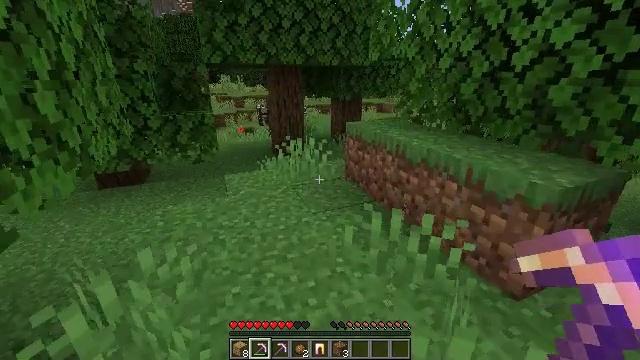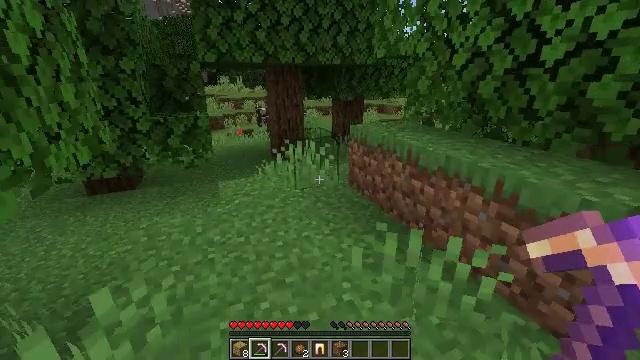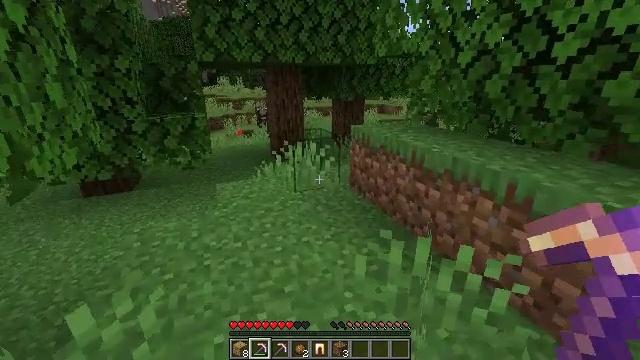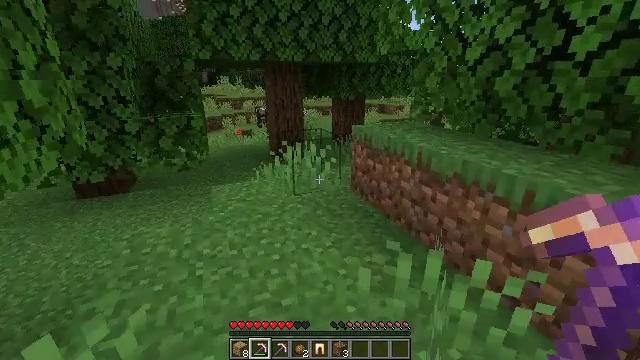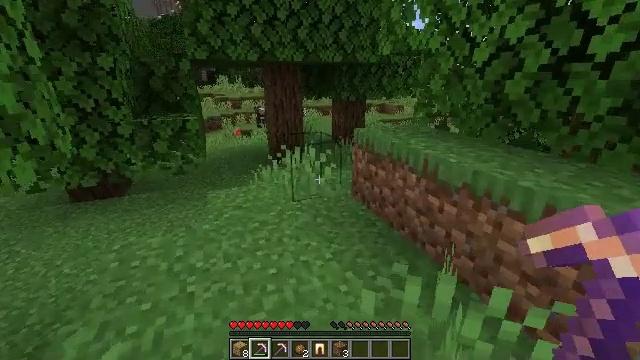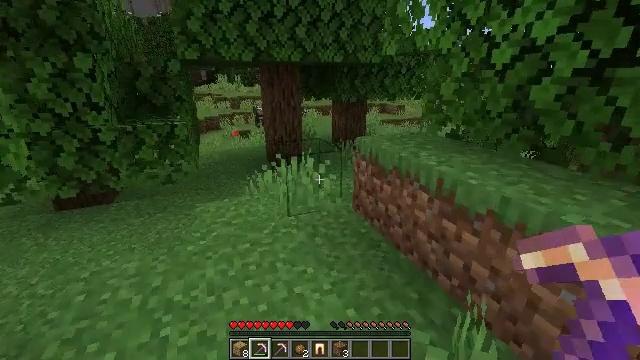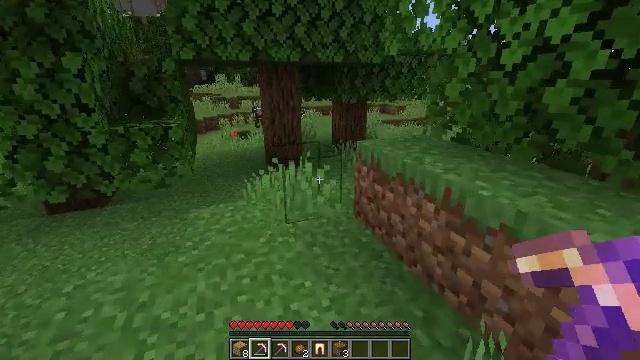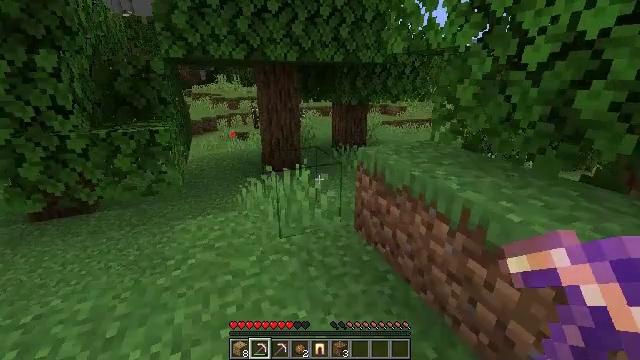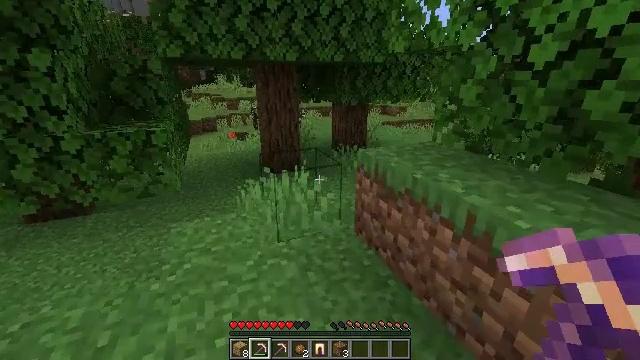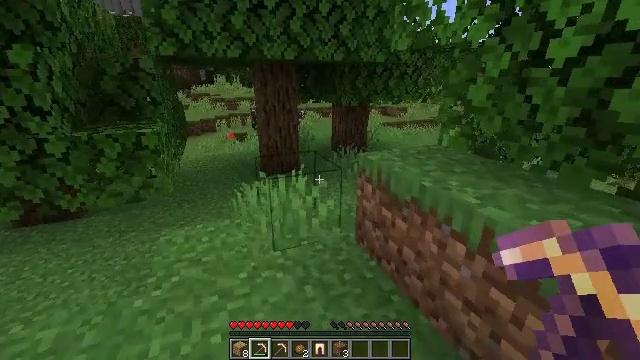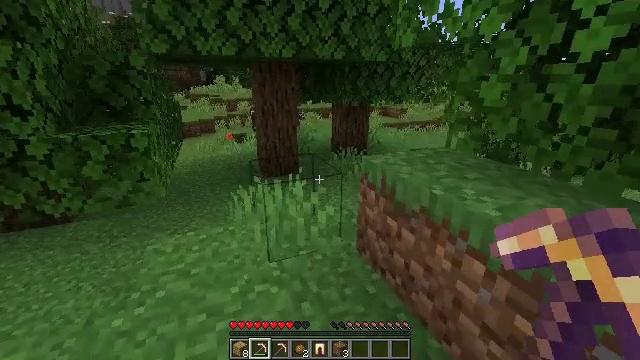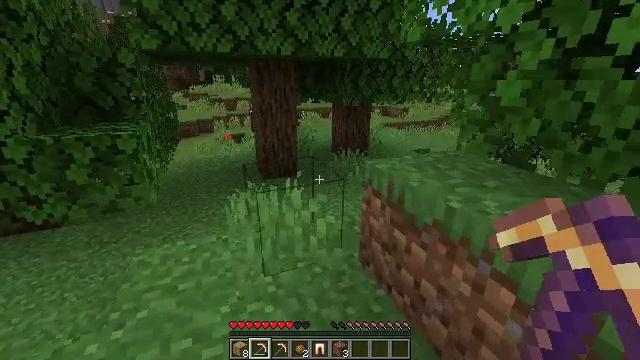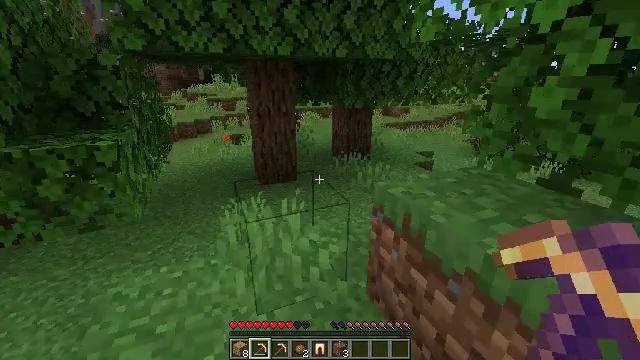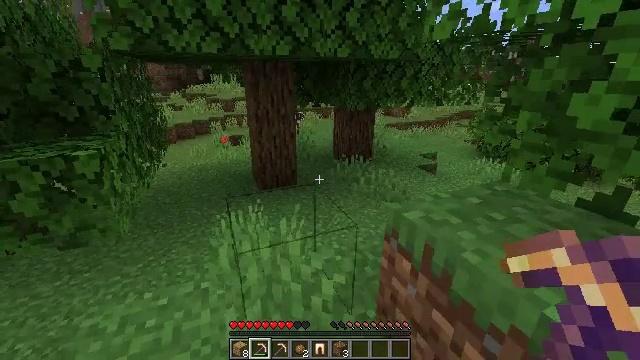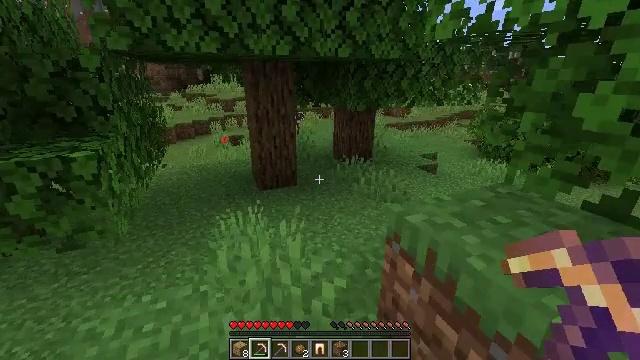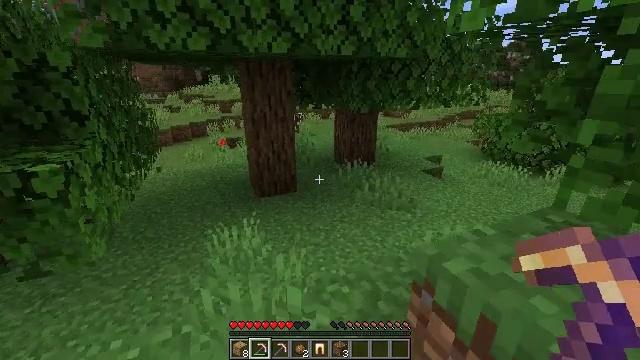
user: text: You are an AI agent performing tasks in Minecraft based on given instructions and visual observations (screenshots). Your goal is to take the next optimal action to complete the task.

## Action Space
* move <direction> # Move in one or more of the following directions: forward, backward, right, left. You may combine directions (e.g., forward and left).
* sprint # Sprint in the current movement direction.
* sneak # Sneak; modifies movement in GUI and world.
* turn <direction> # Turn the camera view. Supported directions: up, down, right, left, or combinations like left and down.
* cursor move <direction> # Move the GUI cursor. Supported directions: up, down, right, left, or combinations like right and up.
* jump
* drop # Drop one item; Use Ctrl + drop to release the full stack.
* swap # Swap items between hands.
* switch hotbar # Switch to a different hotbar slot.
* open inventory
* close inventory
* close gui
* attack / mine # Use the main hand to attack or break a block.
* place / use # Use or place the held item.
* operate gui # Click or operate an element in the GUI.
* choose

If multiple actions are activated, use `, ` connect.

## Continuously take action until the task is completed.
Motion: motion action
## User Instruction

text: Break oak leaves from the trees.
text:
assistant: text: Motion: move forward
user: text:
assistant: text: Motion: move forward
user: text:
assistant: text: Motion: move forward
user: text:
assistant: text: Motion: move forward
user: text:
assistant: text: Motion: move forward
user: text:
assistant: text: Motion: move forward
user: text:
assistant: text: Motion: move forward
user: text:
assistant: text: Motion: move forward
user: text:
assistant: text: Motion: move forward
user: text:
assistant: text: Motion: move forward
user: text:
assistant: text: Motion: move forward
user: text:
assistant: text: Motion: move forward
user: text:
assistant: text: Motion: move forward
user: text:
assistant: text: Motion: move forward
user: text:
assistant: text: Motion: move forward
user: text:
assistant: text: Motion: move forward
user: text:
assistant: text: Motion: move forward
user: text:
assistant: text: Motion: move forward
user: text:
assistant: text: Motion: move forward, turn right
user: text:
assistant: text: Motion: move forward, turn right
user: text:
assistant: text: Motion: move forward, turn right
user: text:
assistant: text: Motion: move forward, turn right and down
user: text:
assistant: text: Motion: move forward, turn right and down
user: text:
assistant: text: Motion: move forward, turn right
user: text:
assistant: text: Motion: move forward
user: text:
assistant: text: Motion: move forward
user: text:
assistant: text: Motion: move forward
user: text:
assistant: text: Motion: move forward
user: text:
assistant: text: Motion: move forward
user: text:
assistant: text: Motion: move forward